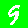
Digit: 9